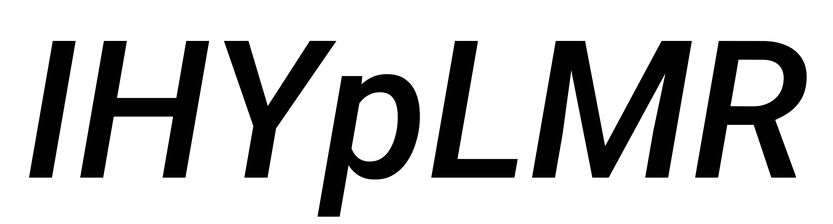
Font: Roboto-Italic_Medium_Italic